八年级 · 组合几何学
已知: 如图, $A B / / C D, A B=C D, B F=C E$.

(1) 求证: $\triangle A B F \cong \triangle D C E$.

（2）已知 $\angle A F C=80^{\circ}$, 求 $\angle D E C$ 的度数.

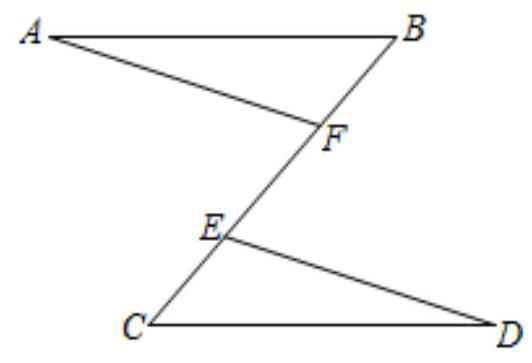
答案: (1) 证明: $\because A B / / C D$,

$\therefore \angle B=\angle C$,

在 $\triangle A B F$ 与 $\triangle D C E$ 中, $\left\{\begin{array}{l}A B=D C \\ \angle B=\angle C \\ B F=C E\end{array}\right.$,

$\therefore \triangle A B F \cong \triangle D C E(S A S)$.

(2) 解: $\because \angle A F B+\angle A F C=180^{\circ}, \angle A F C=80^{\circ}$,

$\therefore \angle A F B=180^{\circ}-\angle A F C=100^{\circ}$,

由 (1) 知, $\triangle A B F \cong \triangle D C E$,

$\therefore \angle A F B=\angle D E C$

$\therefore \angle D E C=100^{\circ}$.